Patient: sex F, age 74
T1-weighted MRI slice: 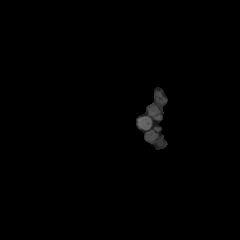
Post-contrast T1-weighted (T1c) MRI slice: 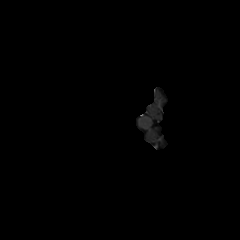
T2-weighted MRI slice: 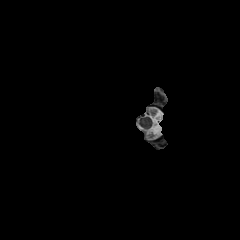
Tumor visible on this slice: no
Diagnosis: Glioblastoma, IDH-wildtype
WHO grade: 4